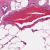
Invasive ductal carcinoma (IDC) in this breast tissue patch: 0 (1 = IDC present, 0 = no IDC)